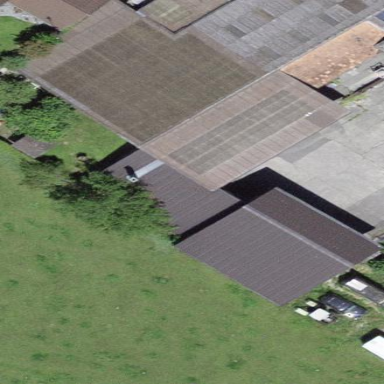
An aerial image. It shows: Warehouse.